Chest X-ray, PA view. Patient: 46 years old, sex M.
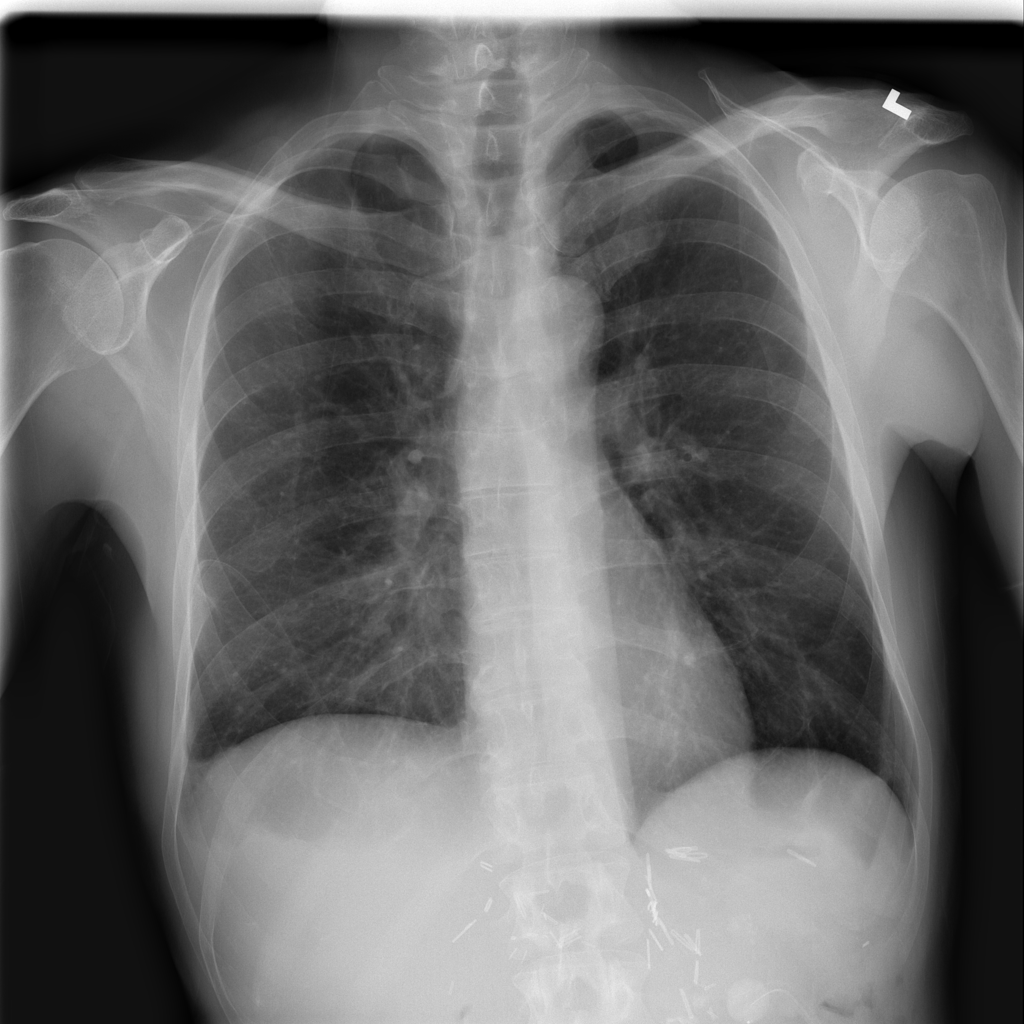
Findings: No Finding